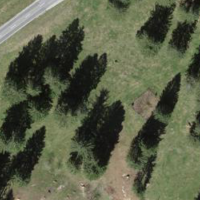
EUNIS habitat code: 41
Species observed at this site:
Orchis mascula